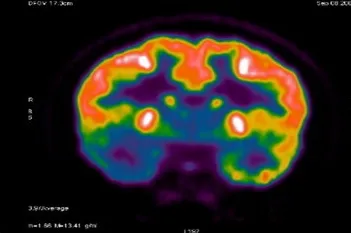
The PET study demonstrates decreased FDG metabolism involving the right temporal lobe.
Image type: radiology (pet)